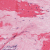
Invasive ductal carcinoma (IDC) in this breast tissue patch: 0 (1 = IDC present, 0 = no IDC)